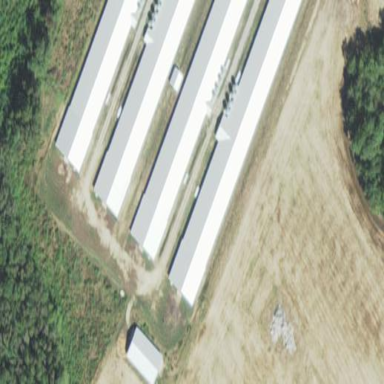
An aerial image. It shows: Farm auxiliary building.